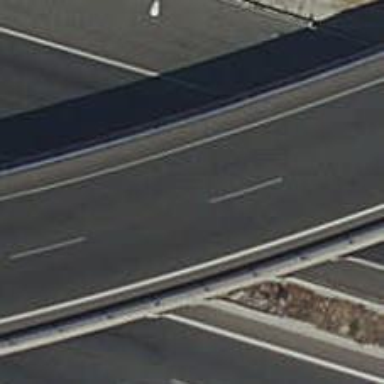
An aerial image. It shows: Motorway link bridge.